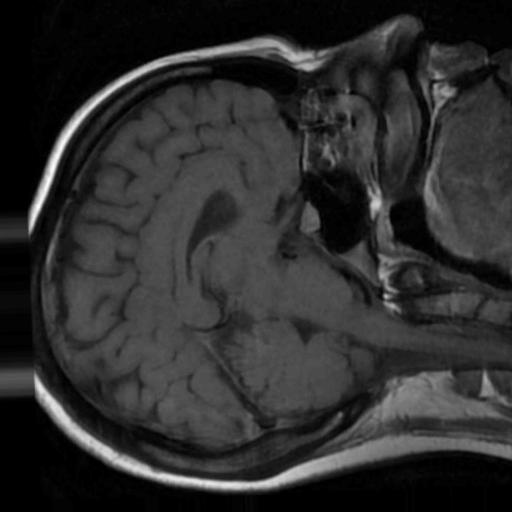
Label: brain_tumor